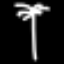
Label: palm tree